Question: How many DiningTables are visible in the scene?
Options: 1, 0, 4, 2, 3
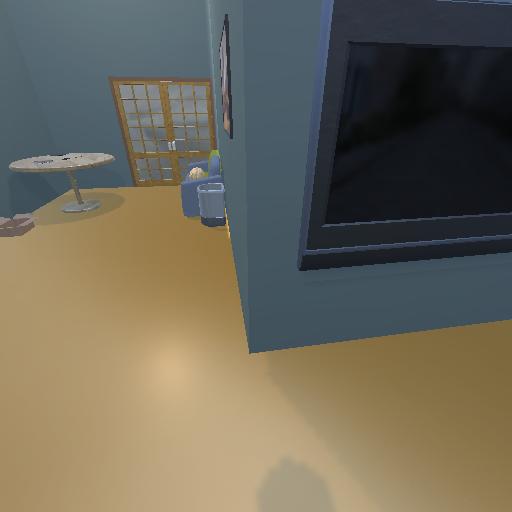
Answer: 1